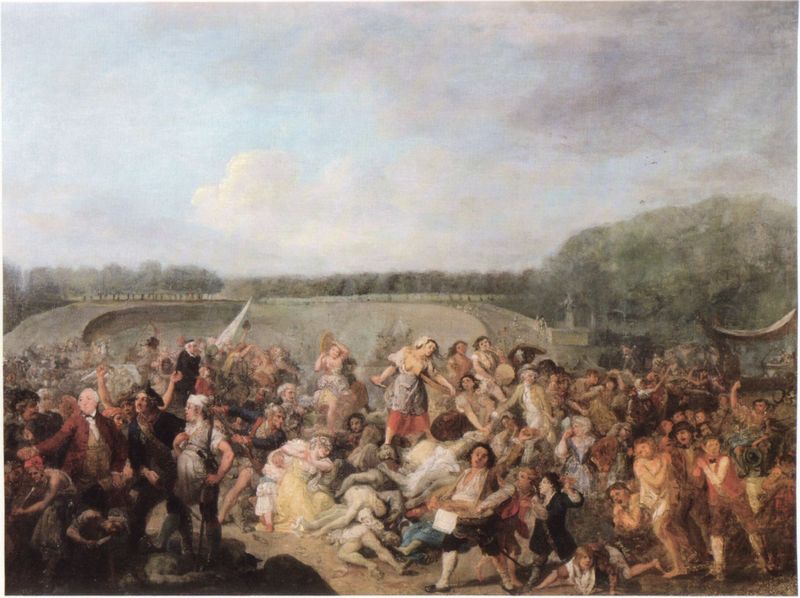
Titel: Celebrating over the Bodies of the Swiss Soldiers
Künstler: Johan Zoffany
Standort: Regensburg
Institution: Stadtmuseum
Schlagwörter: baum, blau, gemälde, gruppe, himmel, kampf, kopf, mann, nackt, wasser, weiß, wolken, bäume, frauen, gelb, grün, landschaft, menschen, mädchen, ocker, sand, see, bewegung, braun, frankreich, frau, haar, hell, hut, hüte, kleid, kleider, köpfe, licht, männer, orange, paris, schwarz, strasse, ölbild, anlage, dach, gras, gürtel, park, rasen, rot, weg, wiese, ansammlung, beige, fest, leute, masse, menge, rock, schleife, tanz, versammlung, feier, hemd, hose, jacke, mütze, mützen, hinrichtung, kleidung, messer, mord, tod, tot, trauer, öl, feld, horizont, brüstung, büsche, boden, haare, adel, kind, mutter, personen, blatt, bühne, rosa, wald, bauern, brunnen, kinder, rund, garten, beine, perücke, schürze, brüste, klar, liegen, schuhe, fahne, flagge, hosen, jungen, mauer, allee, tag, violett, kahl, platz, treiben, ziehen, wagen, krieg, schlacht, sturm, unruhe, könig, kopftuch, korb, strumpf, fliege, sakko, schauspiel, flucht, leiber, strümpfe, aufruhr, jungfrau, revolution, schwert, streit, säbel, aufstand, gemetzel, tote, auflauf, bürger, fliehen, menschenmasse, tumult, volk, jahrmarkt, stiefel, treffen, menschenmenge, orgie, trommel, politisch, leib, sterben, flehen, mittelalter, baldachin, sfumato, königin, laute, aufregung, verband, trommler, vertiefung, mörder, gerangel, elefant, versailles, schlosspark, trubel, schlossgarten, rennbahn, volksfest, waldsaum, neuzeit, büume, plane, menschenauflauf, bauchladen, strum, pöbel, rauferei, dolche, protest, gewühle, jammern, krabbeln, rebellion, weiße fahne, jeanne, rundweg, fraeun, weld, massenauflauf, parkur, fruaen, zoffany, mörderinnen